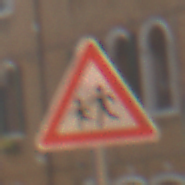
Verkehrszeichen: KinderRechts
Umgebung: Outdoor, Urban
Tageszeit: MorningAfternoon
Wetter: Clear
Licht: Natural
Jahreszeit: NotSpecified
Kontrast: HighContrast